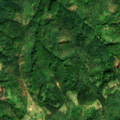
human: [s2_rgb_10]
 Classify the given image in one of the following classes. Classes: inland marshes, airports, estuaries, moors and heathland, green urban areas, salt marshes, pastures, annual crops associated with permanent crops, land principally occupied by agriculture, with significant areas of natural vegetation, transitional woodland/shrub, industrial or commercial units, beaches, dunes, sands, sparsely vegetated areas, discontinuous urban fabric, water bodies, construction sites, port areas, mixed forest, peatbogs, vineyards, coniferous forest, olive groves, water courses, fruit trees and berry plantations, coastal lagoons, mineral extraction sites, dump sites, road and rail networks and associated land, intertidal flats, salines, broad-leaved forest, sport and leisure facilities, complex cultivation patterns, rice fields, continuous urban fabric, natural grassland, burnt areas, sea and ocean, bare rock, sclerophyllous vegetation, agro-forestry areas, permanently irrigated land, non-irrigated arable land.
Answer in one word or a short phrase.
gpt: broad-leaved forest